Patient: sex M, age 44
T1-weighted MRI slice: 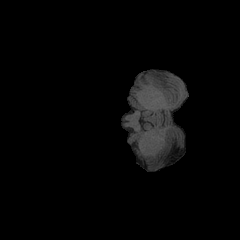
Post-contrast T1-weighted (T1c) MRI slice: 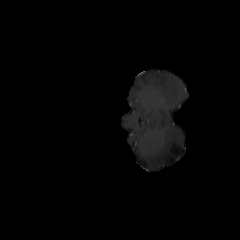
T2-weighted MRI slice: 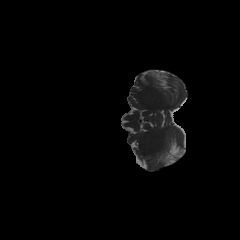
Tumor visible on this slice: no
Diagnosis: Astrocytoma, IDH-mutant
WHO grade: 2